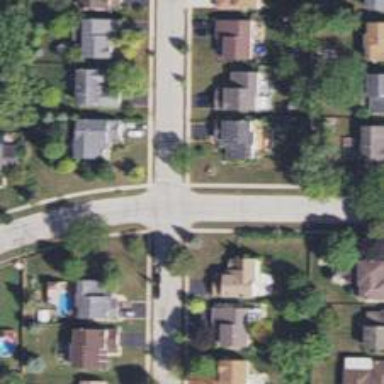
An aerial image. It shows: Unmarked road crossing.